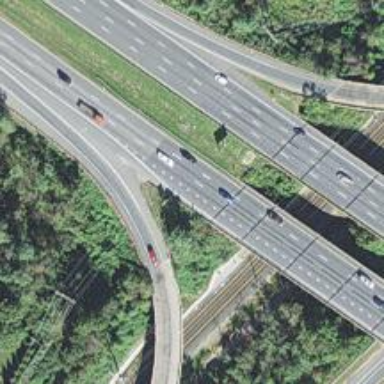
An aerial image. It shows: Motorway junction.